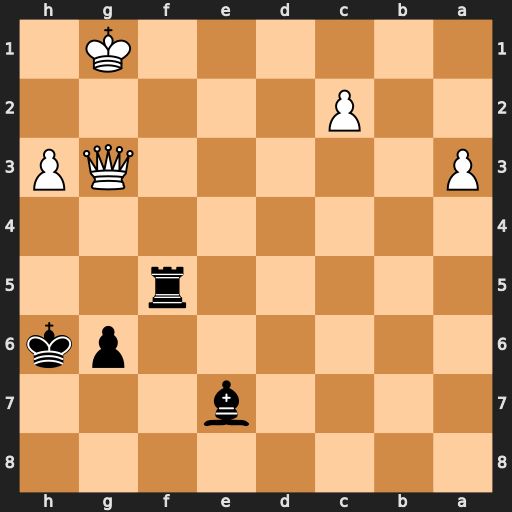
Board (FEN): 8/4b3/6pk/5r2/8/P5QP/2P5/6K1
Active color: b
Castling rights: -
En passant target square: -
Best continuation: Rg5 Kh2 Rxg3